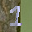
Label: 1